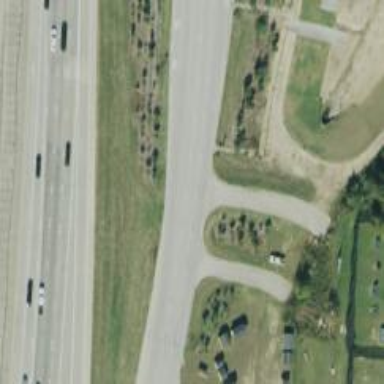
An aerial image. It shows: Secondary road with frontage road alongside.